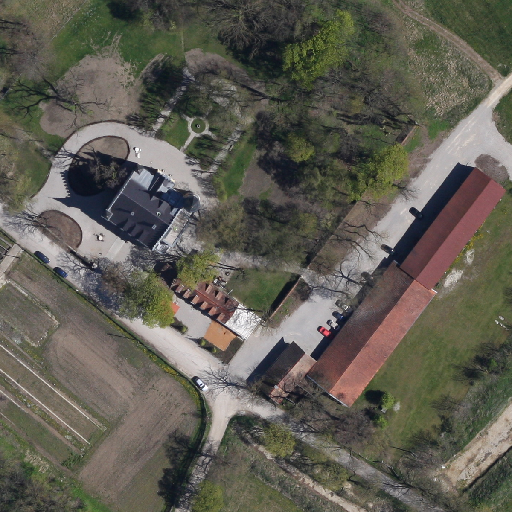
Referring expression: light-duty vehicle driving on the road